Question: I'm a OCaml newbie working with some pretty complex (at least for me) OCaml code I didn't write. It would help a lot to understand it if I could see the inferred types for some of the values, as I can do with F# and Visual Studio by hovering over any value, e.g.:

(screenshot borrowed from <URL>
I guess I could break down the code and feed it to the toplevel to get the types, but is there any other, simpler way?
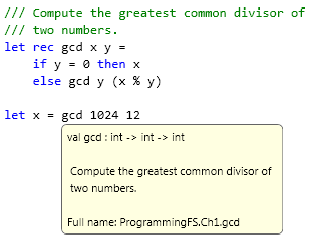
Answer: First, you must compile your file ('foo.ml') with the '-annot' flag. This generates the annotation file ('foo.annot') that contains type information about all identifiers inside. You can include this as part of your makefile or build process.
Then, you need to rely on your IDE to display that information. I do this in Tuareg (the emacs mode) using +, +, which highlights the current expression and displays its type.